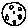
Label: moon